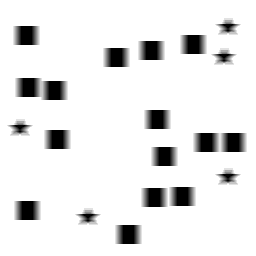
Squares: 15
Triangles: 0
Stars: 5
Total shapes: 20